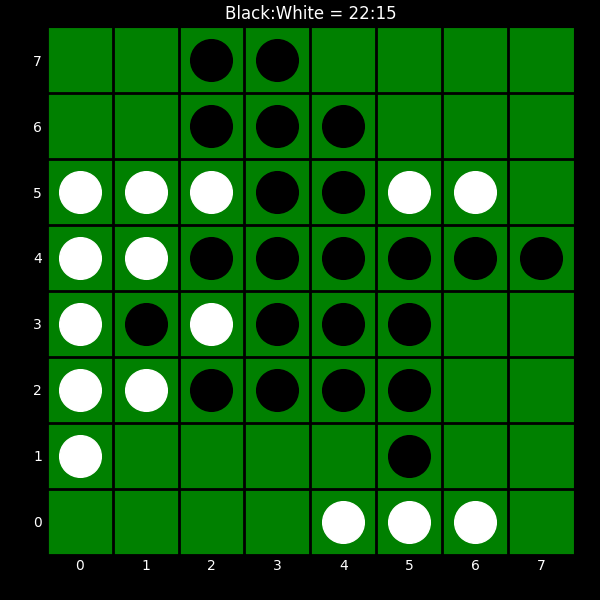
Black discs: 22
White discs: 15